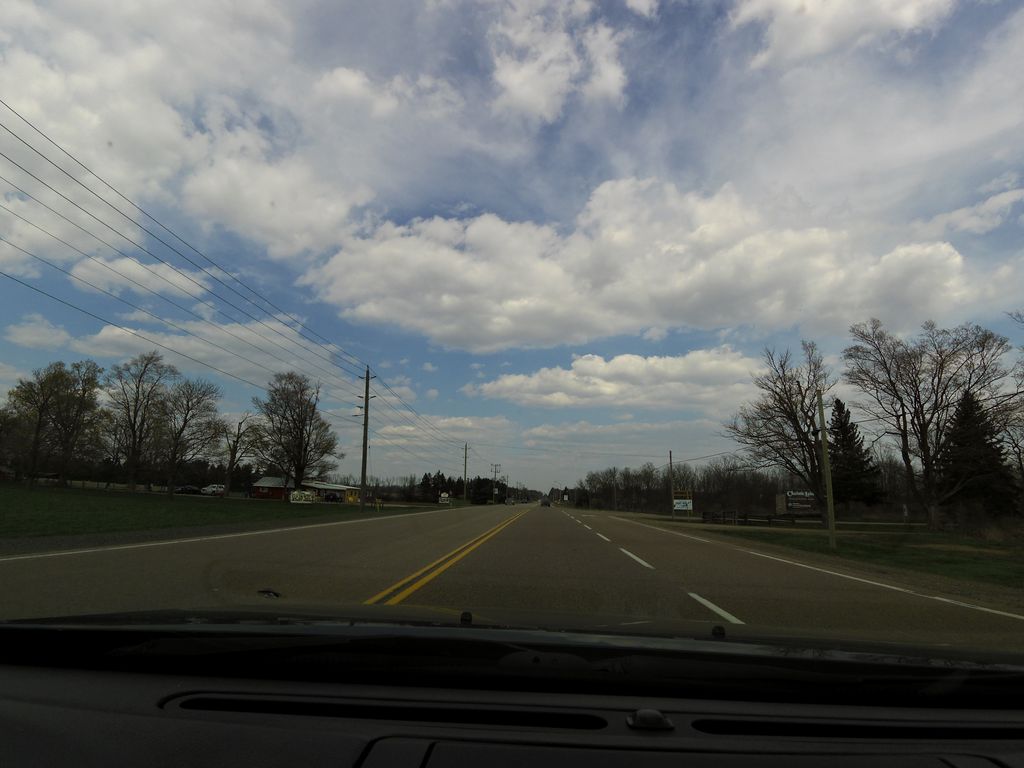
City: hamilton